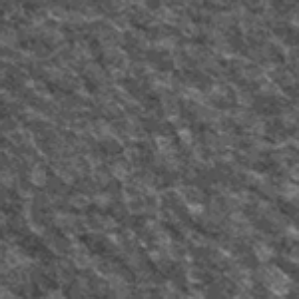
Label: frost